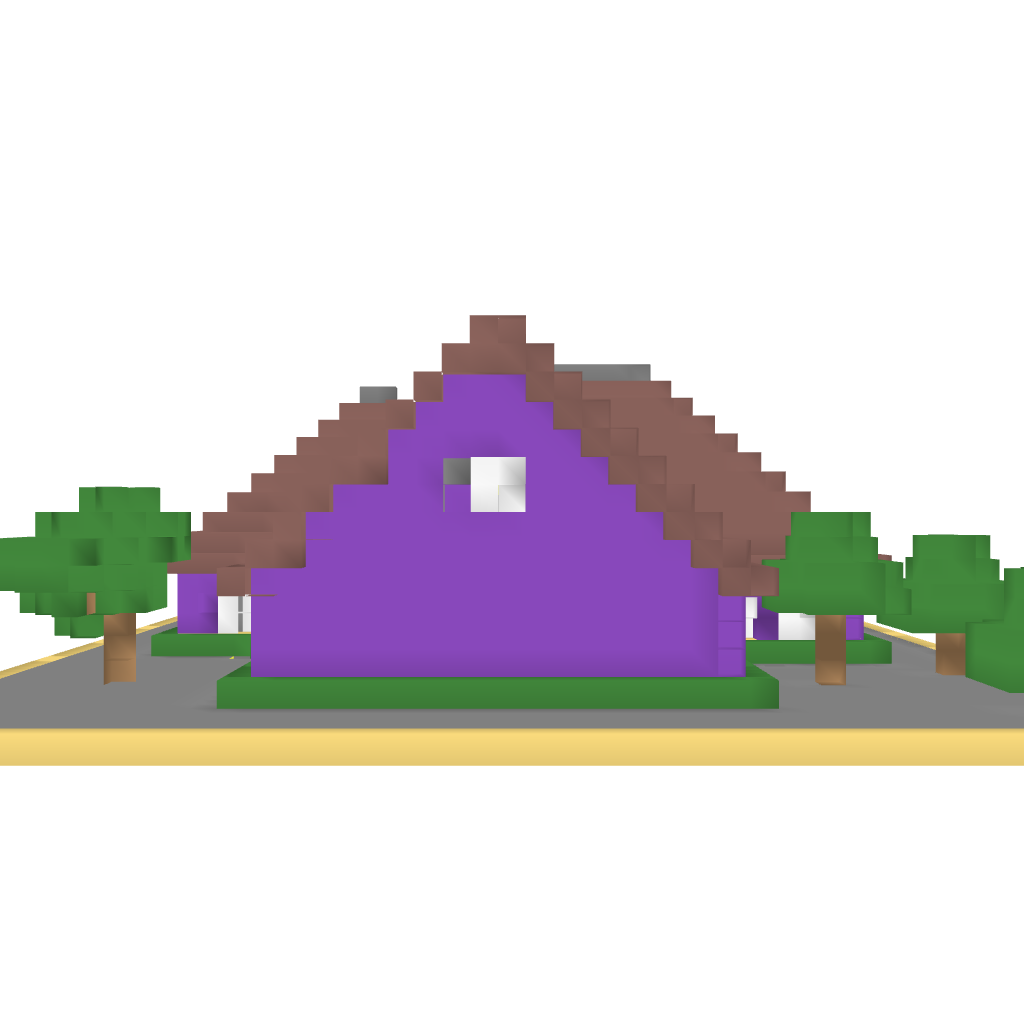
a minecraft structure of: Valter House good quality